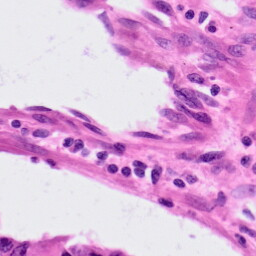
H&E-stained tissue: Lung